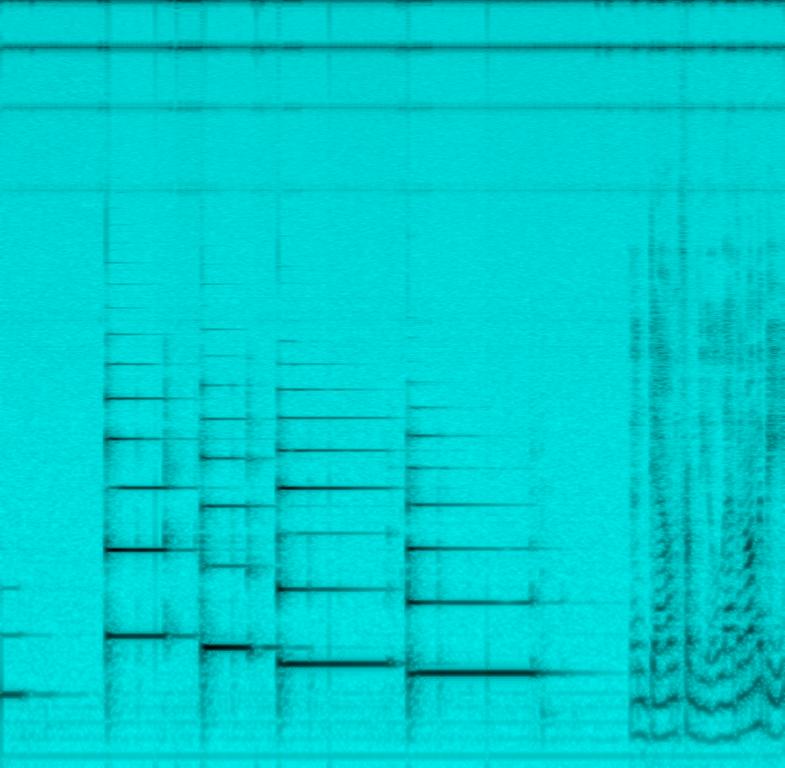
This is the recording of a guitar lesson video. There is a male instructor first performing the tune and then describing what he is playing. The tune is being played on a clean sounding electric guitar and there is a blues feel to it. The atmosphere is easygoing. The parts the male voice is not heard can be sampled for use in beat-making.